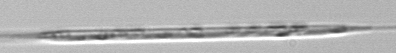
Label: Rhizosolenia